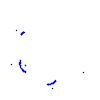
Particle: pion